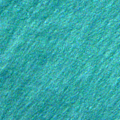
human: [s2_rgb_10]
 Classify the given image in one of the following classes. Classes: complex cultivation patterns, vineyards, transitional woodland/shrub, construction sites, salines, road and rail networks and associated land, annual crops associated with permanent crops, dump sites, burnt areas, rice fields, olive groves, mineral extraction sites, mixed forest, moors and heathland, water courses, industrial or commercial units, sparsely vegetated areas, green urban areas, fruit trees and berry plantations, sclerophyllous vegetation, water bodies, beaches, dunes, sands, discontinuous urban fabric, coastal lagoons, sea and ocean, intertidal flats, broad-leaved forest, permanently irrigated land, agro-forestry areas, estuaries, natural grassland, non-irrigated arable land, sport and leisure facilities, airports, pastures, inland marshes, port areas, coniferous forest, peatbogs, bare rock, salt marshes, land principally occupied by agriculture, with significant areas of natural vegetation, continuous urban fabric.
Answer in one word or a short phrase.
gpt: sea and ocean